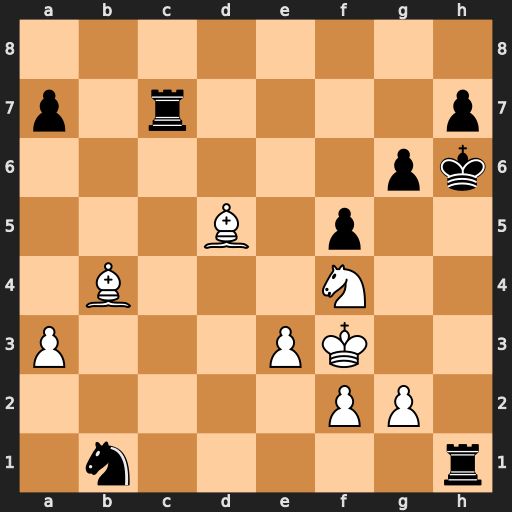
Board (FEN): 8/p1r4p/6pk/3B1p2/1B3N2/P3PK2/5PP1/1n5r
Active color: w
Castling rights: -
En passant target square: -
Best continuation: Bf8+ Kg5 Ne6+ Kf6 Nxc7